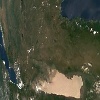
Label: land